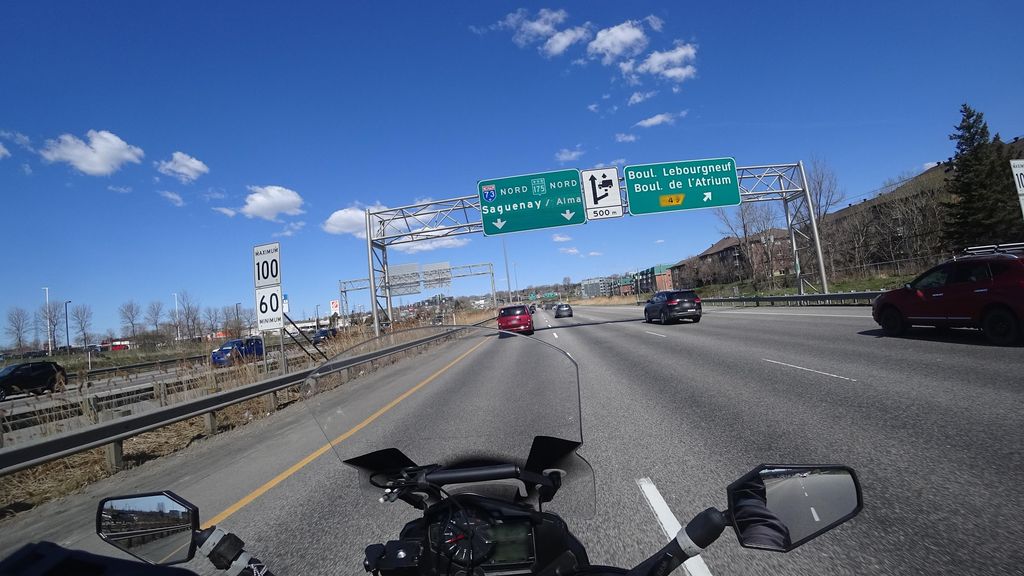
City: quebec_city